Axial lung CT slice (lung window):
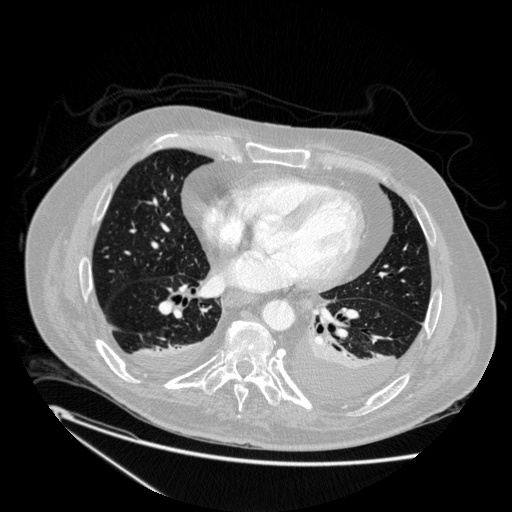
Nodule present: no